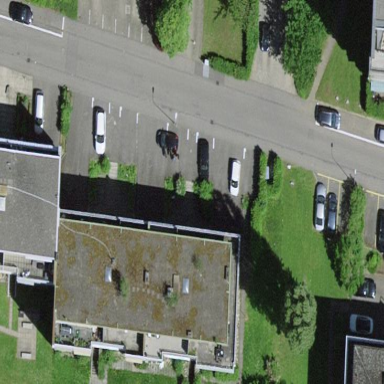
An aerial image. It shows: Image showing building with apartments.